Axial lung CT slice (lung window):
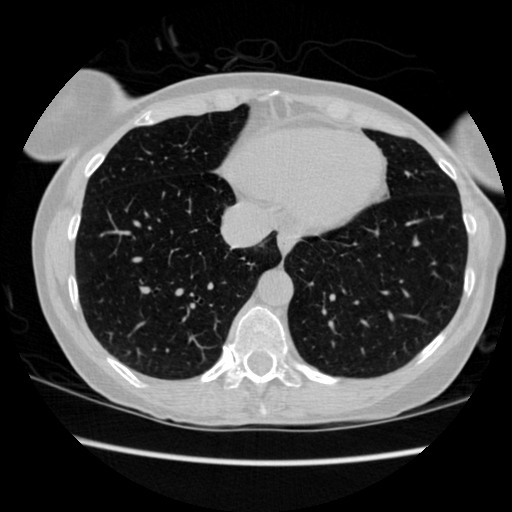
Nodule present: no